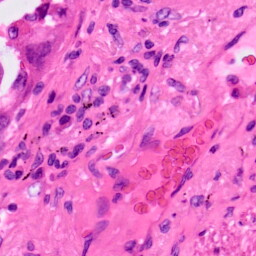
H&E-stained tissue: Lung